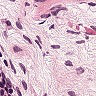
Metastatic tissue present: no